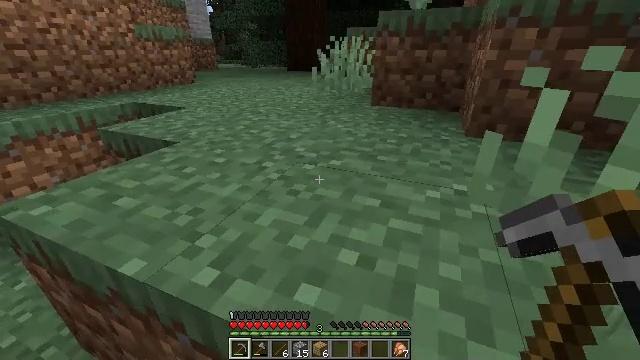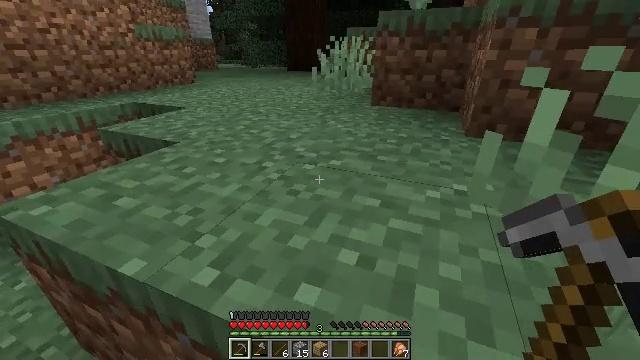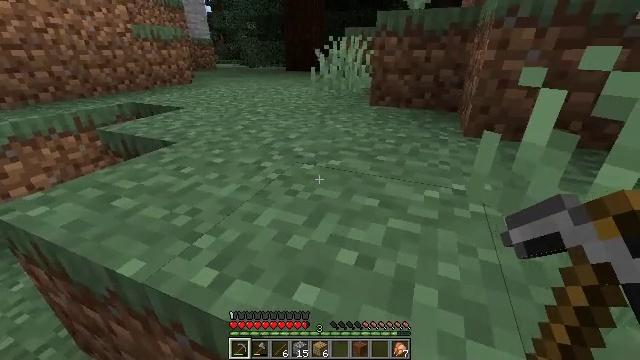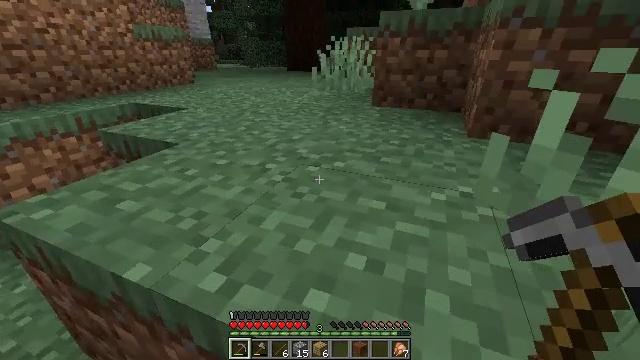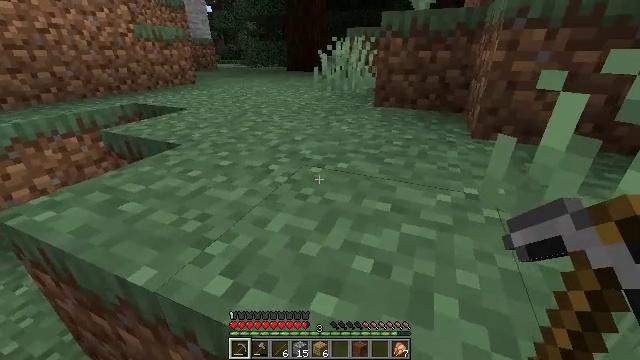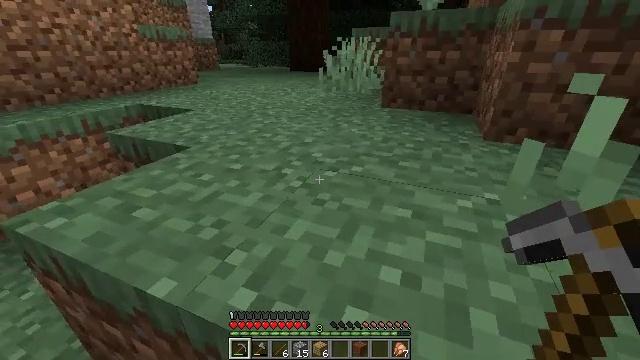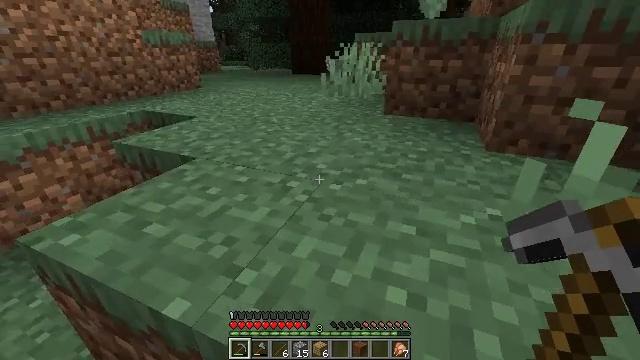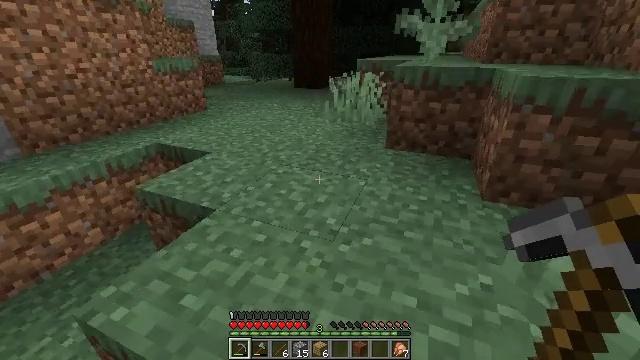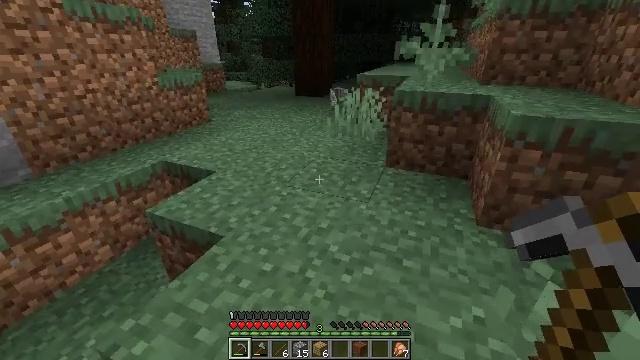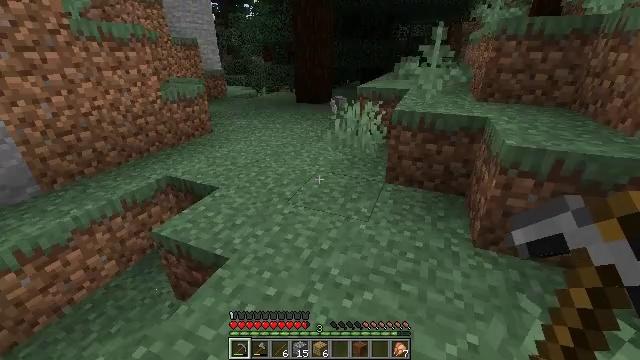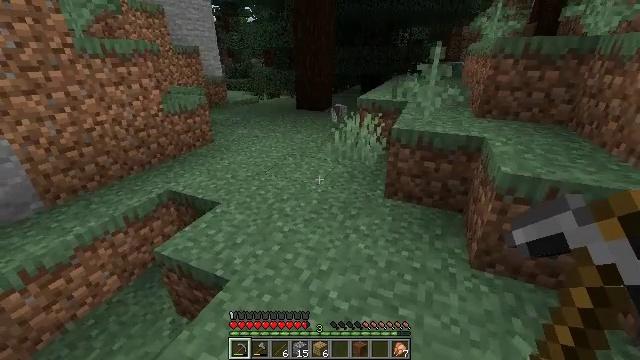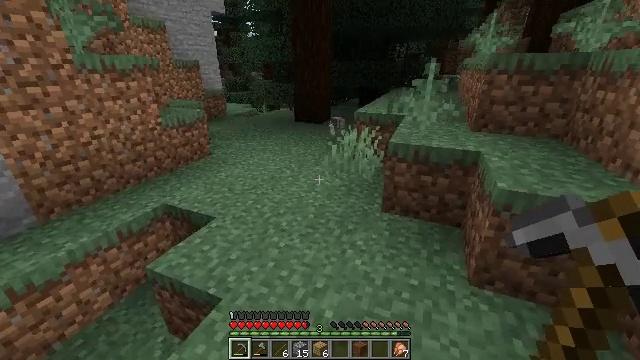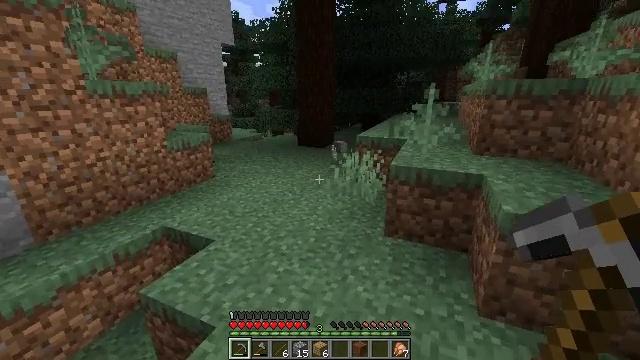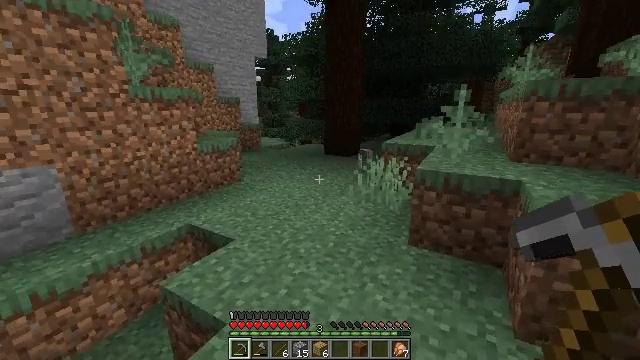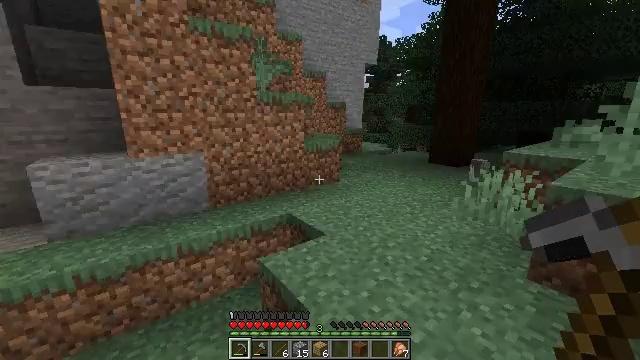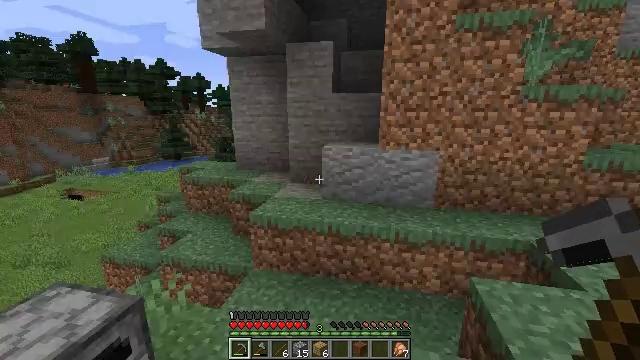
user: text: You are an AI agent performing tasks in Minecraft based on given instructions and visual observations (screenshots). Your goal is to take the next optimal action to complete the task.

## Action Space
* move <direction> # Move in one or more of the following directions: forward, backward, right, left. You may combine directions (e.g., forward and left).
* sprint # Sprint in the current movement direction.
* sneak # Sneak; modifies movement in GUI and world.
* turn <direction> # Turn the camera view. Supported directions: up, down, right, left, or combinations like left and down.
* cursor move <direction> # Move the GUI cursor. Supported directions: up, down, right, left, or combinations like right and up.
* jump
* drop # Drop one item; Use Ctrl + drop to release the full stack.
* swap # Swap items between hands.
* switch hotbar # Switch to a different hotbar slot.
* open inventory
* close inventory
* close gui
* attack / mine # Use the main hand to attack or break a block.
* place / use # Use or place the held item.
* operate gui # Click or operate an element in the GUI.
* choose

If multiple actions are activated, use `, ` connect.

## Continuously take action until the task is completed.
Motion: motion action
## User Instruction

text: Remove a brown wool block from the inventory.
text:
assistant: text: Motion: no_op
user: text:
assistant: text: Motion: no_op
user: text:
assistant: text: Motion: move forward
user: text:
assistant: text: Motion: move forward
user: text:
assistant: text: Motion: move forward
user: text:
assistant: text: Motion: move forward, jump
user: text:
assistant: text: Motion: move forward and move right, jump
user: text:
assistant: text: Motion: move forward and move right, jump
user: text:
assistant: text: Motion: move forward and move right
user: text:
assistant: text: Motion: move right
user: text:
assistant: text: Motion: move right, turn up
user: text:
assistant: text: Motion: move right, turn up
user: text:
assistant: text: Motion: move right, turn left and up
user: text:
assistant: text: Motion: turn left and up
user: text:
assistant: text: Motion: turn left
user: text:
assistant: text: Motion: turn left
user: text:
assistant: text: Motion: turn left and down
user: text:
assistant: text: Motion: turn left and down
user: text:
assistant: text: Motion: turn left and down
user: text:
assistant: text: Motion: turn down
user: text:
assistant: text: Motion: turn down
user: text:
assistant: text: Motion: turn left and down
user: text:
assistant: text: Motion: turn down
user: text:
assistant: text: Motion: move forward, turn down
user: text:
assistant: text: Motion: move forward, turn right and down
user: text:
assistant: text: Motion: move forward, turn right and down
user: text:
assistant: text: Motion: move forward, turn right and down
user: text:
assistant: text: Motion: no_op
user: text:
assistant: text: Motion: no_op
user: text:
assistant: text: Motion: open inventory